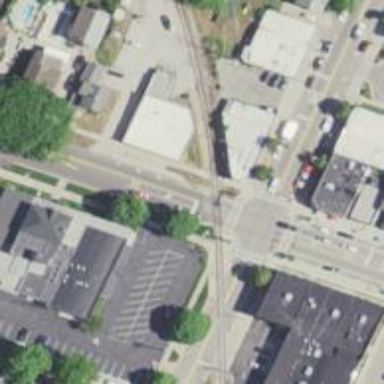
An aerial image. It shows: Railway crossing.